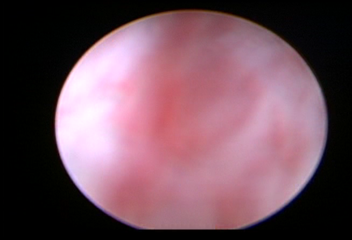
Modality: WLC
Class: Normal mucosa
Bladder cancer association: No